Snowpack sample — Buffalo Mountain, Silverthorne, Colorado, USA (1/25/25, 10:11 AM MST)
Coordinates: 39.6222, -106.1139
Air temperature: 22 °F
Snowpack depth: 110 cm
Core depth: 30 cm
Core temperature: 42.8 °F
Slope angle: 12°, slope face: 102°
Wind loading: high
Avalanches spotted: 0
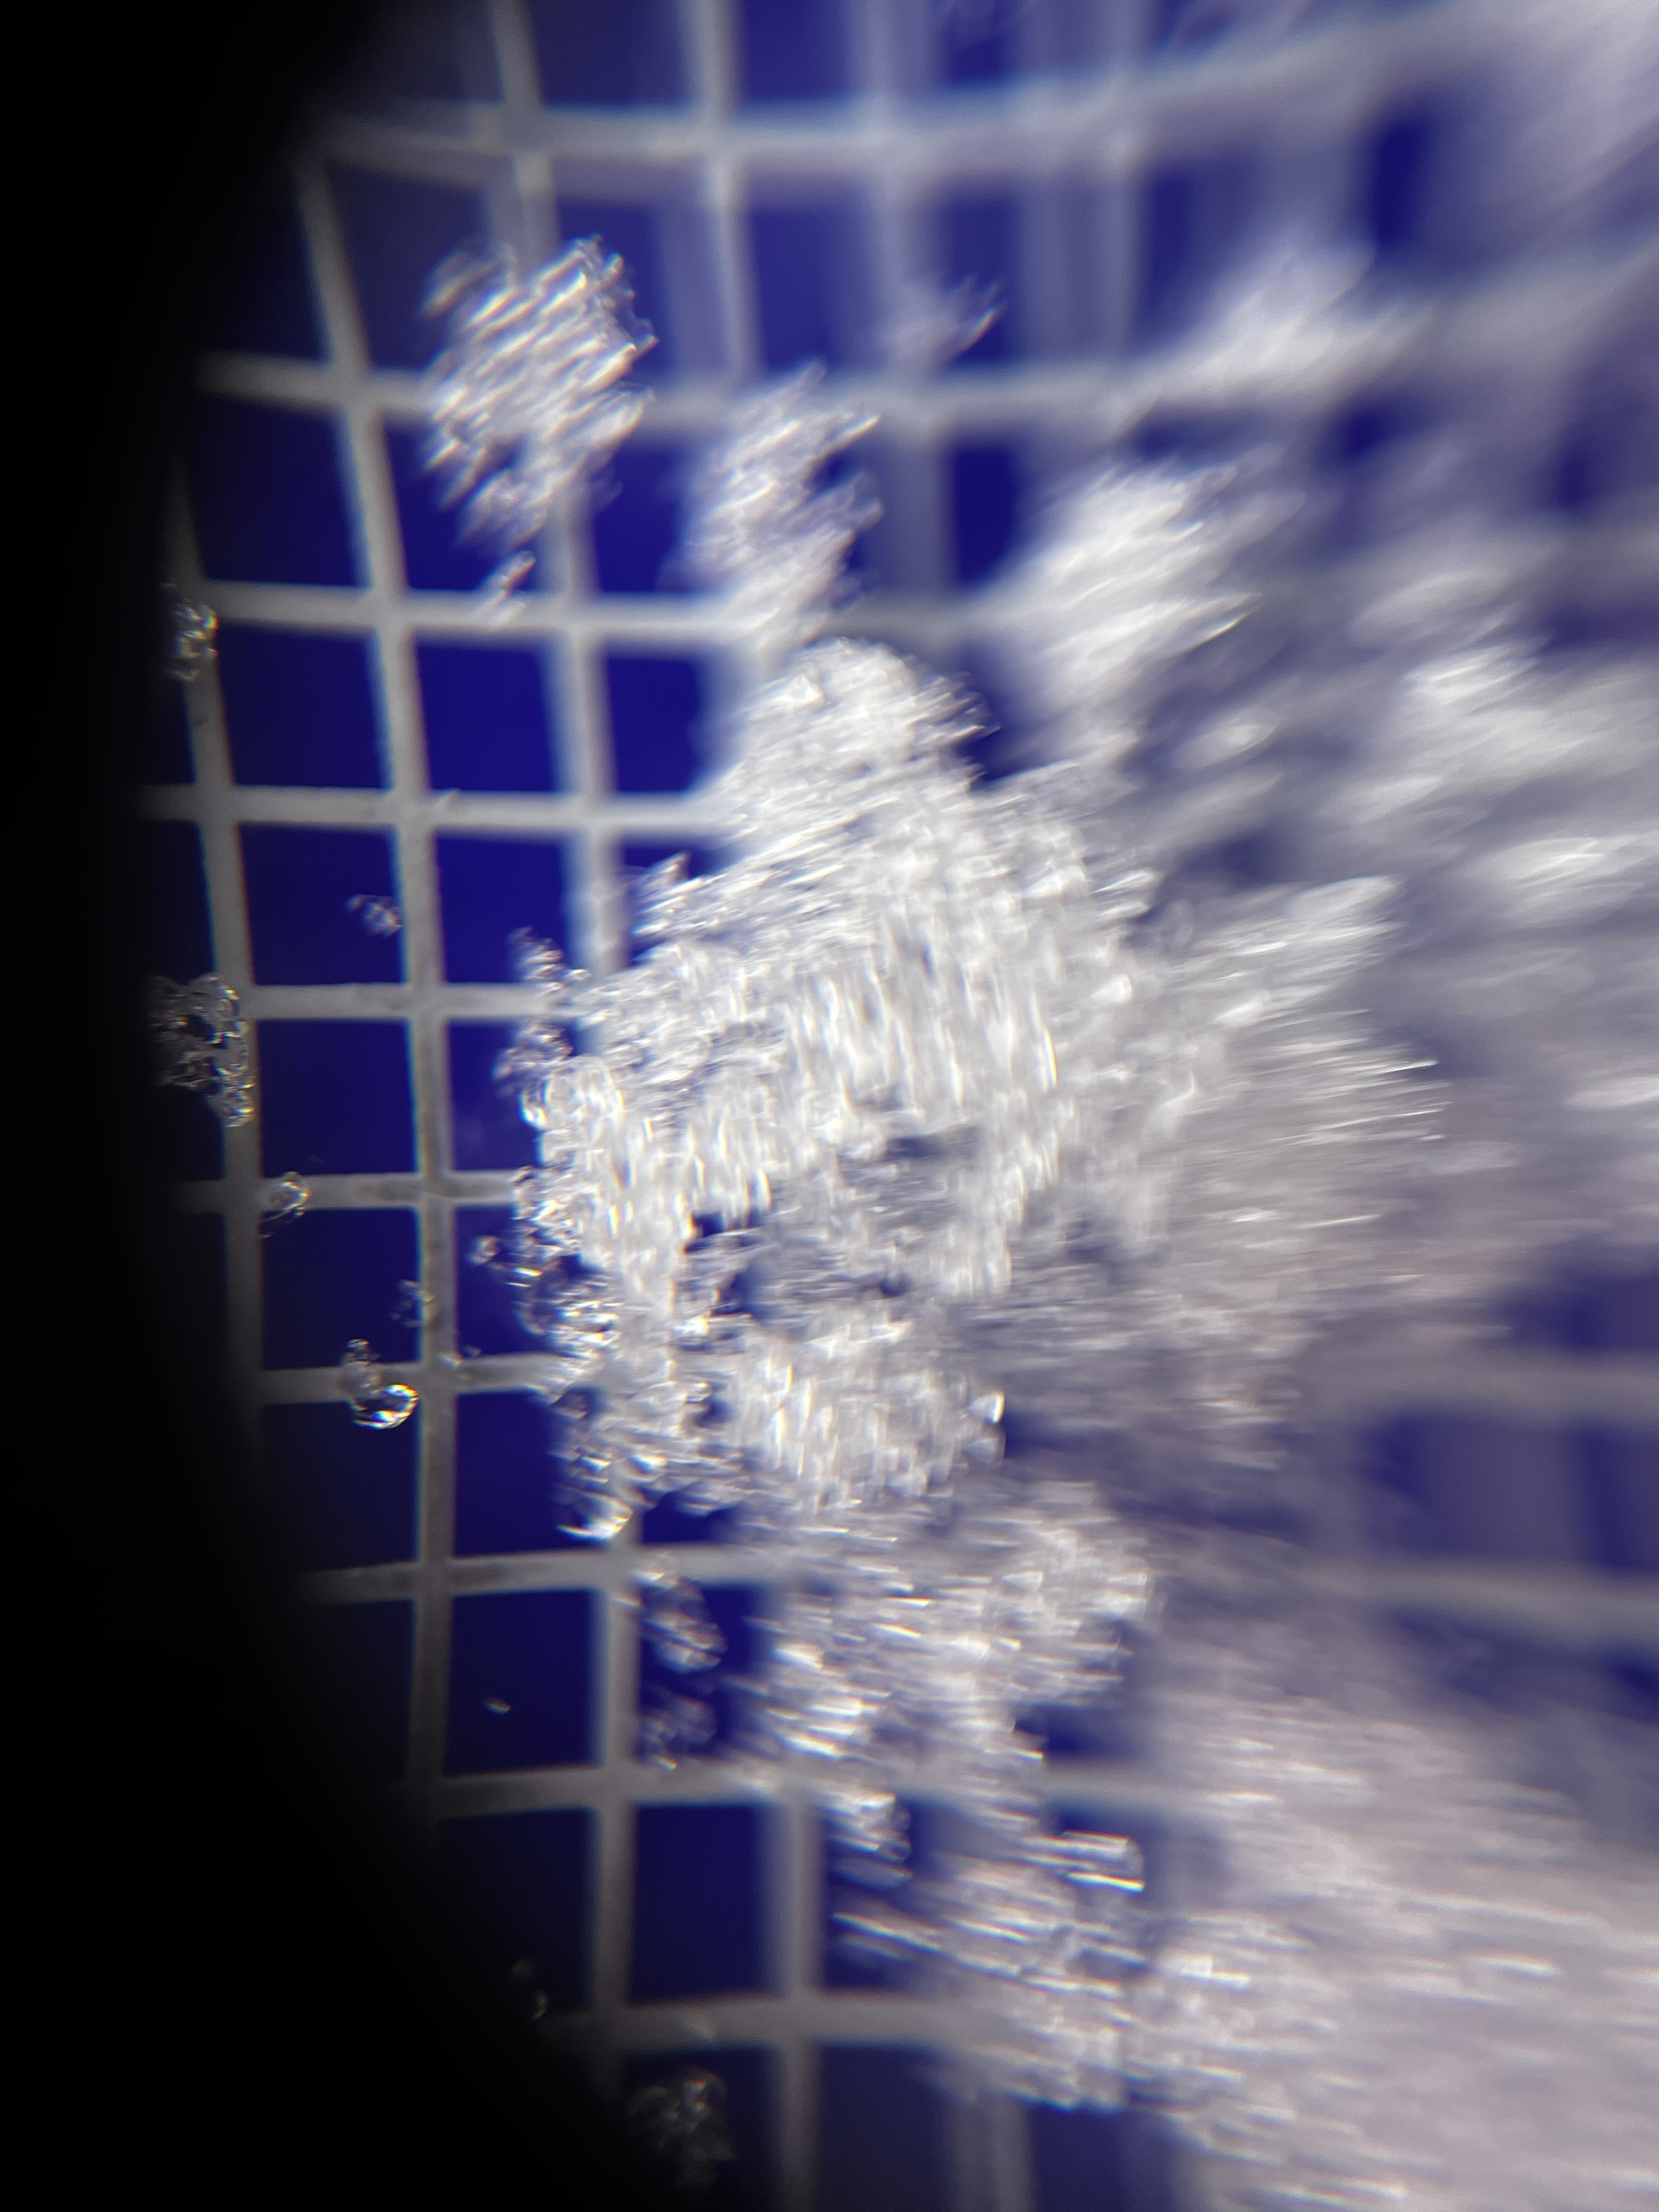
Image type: magnified_profile
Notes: No avalanches nearby, collected on the outskirts of a fire break 15 meters from the treeline, on way to Buffalo and Red Mountain